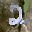
Label: 2